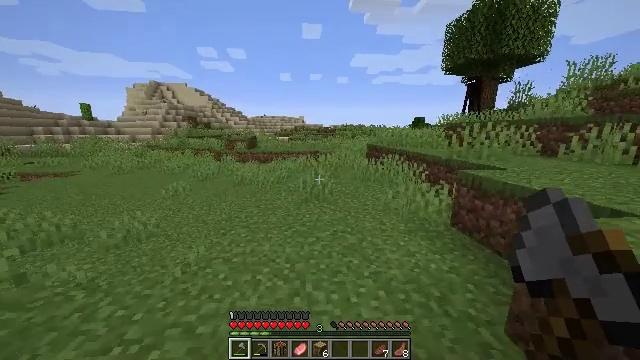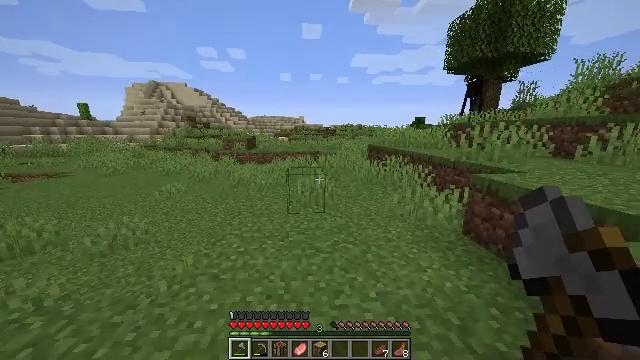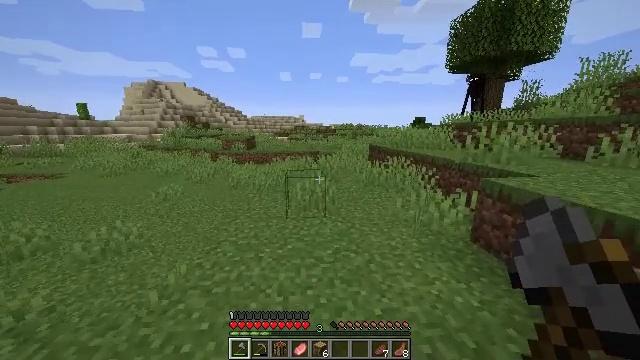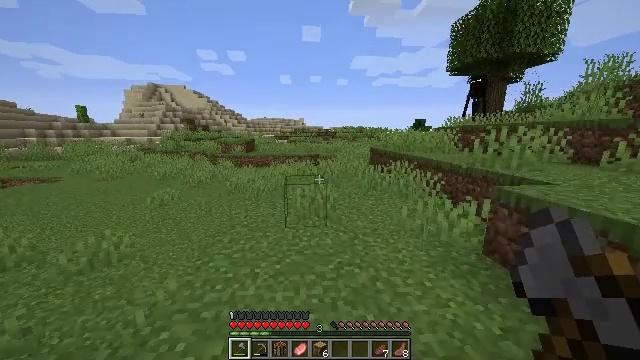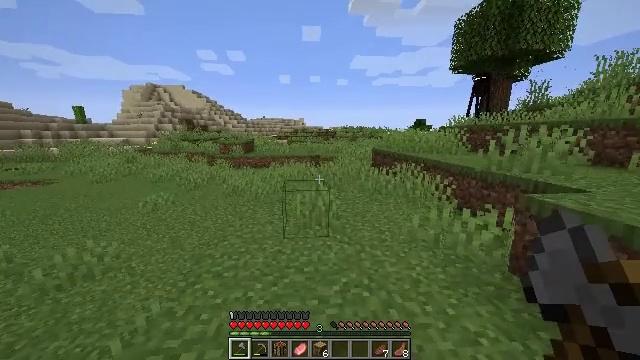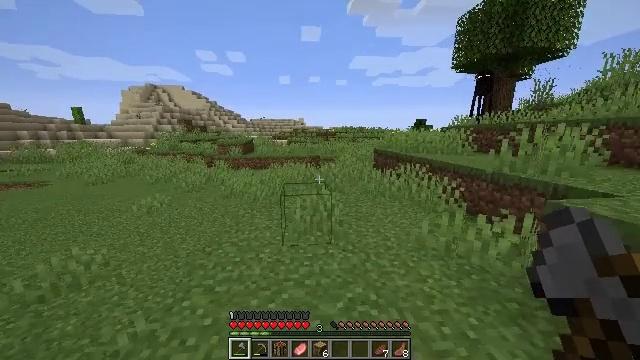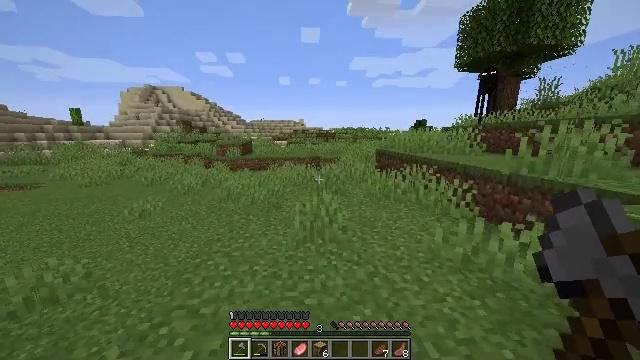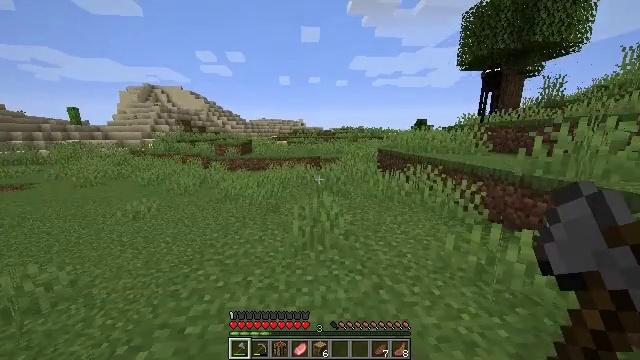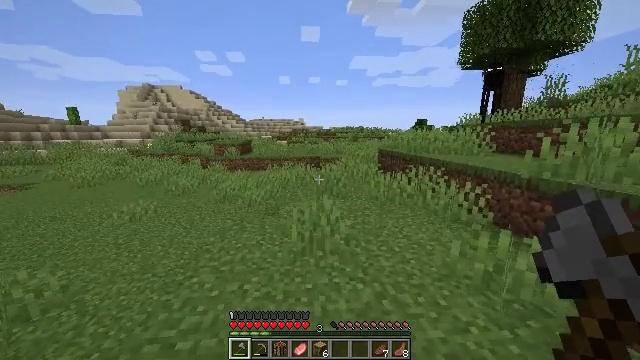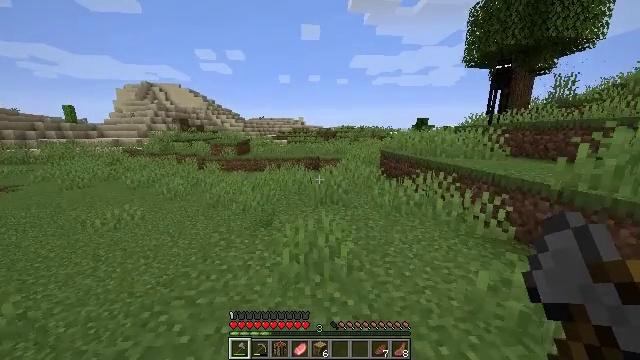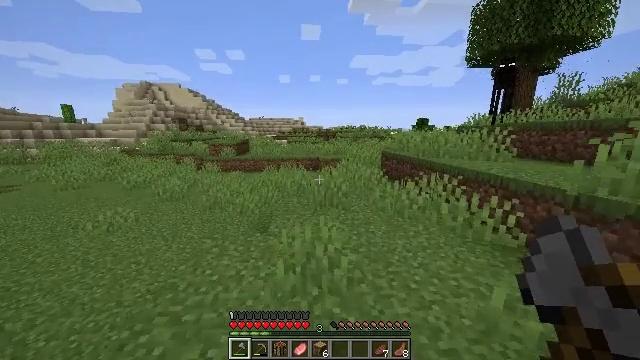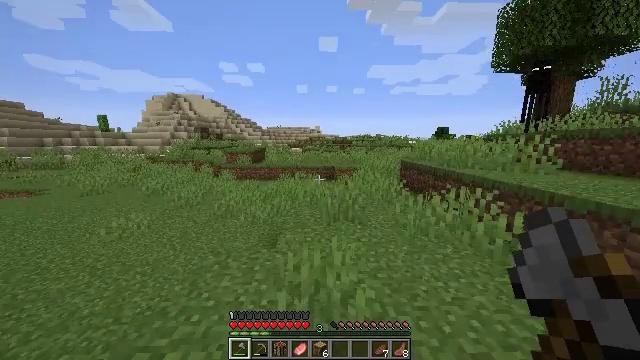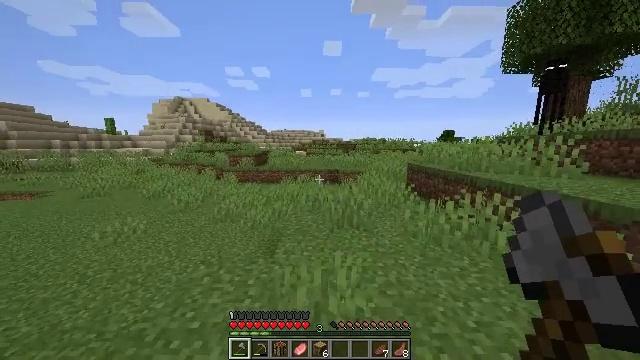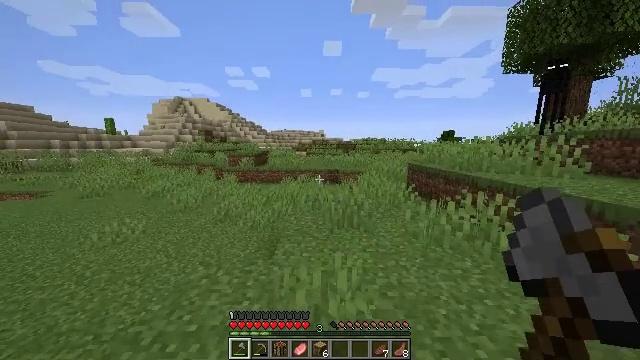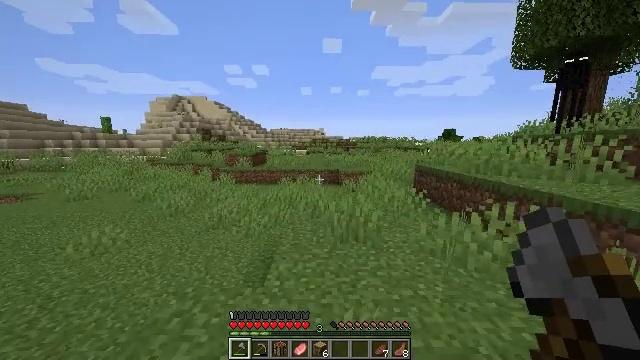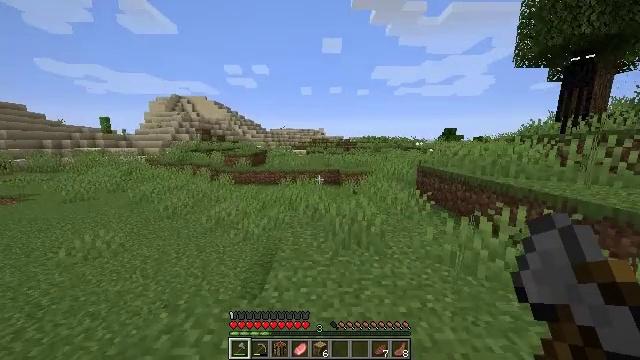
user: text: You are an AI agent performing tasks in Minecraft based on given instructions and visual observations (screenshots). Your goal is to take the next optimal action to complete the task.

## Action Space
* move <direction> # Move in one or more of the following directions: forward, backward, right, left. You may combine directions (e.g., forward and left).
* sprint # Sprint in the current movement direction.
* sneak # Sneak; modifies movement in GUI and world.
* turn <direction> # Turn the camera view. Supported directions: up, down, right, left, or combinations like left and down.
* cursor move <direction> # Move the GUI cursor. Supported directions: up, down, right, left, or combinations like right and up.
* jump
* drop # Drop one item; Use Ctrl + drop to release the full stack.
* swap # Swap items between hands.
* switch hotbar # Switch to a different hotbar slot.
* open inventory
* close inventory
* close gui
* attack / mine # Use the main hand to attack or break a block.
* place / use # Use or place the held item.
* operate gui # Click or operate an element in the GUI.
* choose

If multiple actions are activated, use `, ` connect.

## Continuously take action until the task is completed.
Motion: motion action
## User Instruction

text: Mine sand by the water.
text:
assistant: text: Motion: move forward, sprint
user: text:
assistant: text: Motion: move forward, sprint
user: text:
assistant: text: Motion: move forward, sprint
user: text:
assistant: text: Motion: move forward, sprint
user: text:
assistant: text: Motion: move forward, sprint
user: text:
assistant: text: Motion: move forward, sprint
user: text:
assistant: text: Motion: move forward
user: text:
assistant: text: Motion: move forward
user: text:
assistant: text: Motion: move forward
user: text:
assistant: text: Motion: move forward
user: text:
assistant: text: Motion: move forward, turn left and up
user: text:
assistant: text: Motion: move forward, turn left
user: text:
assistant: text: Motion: move forward
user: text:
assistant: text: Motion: move forward
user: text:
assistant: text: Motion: move forward
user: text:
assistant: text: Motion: move forward, turn right and up
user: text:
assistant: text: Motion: move forward, turn right and up
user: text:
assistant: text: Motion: move forward, turn right and up
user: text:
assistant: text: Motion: move forward, turn left and up
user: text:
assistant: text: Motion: move forward, turn left and up
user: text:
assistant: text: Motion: move forward, turn left and up
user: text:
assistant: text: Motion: move forward, turn left and up
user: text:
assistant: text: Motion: move forward, turn up
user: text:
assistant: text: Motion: move forward, turn right and up
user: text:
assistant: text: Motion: move forward, turn right and down
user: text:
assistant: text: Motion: move forward
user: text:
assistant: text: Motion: move forward
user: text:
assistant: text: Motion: move forward
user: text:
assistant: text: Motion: move forward
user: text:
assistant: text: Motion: move forward